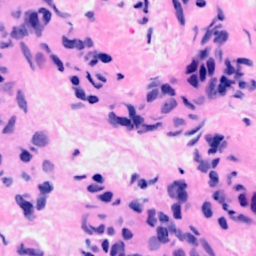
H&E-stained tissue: Breast